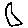
Label: moon